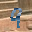
Label: 9